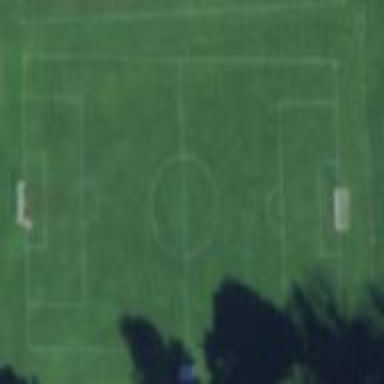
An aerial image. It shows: Soccer pitch for leisureland activities.